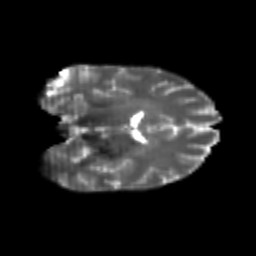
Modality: T2w
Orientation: coronal
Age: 25
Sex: female
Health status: healthy
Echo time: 0.074 s